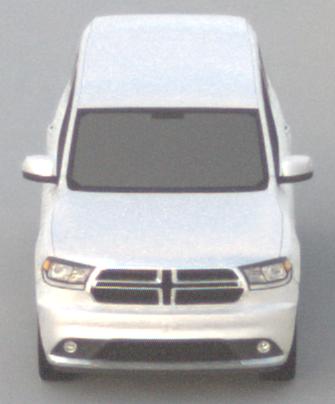
Make: Dodge
Model: Durango
Detailed model: Gen. 3
Model produced from: 2010
Doors: 5
Color: white
Road condition: dry road
Daytime: sunrise or sunset
Contrast: low contrast